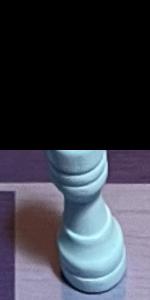
Label: Rook_White